Interaction volume radius: 5 \u00c5
Interaction volume height: 10 \u00c5
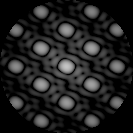
Disorder parameter: 0.008459